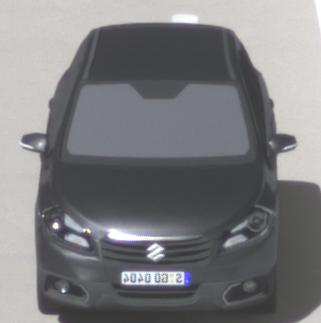
Make: Suzuki
Model: SX4 S-Cross 1.6
Detailed model: SX4 (II) S-Cross
Model produced from: 2013/10
Model produced until: 2015/08
Doors: 5
Color: gray
Road condition: dry road
Daytime: midday
Contrast: high contrast